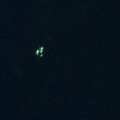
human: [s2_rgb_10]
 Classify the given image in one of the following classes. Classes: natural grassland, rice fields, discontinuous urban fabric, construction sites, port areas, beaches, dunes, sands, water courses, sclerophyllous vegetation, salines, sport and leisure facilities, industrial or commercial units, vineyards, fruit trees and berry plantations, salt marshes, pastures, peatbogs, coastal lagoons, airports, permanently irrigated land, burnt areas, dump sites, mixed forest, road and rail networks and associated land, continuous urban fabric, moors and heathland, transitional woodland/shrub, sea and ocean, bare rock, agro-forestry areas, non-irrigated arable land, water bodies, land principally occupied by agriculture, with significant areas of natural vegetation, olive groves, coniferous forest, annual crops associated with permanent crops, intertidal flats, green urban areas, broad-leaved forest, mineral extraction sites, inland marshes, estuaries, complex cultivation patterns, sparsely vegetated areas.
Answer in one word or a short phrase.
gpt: sea and ocean